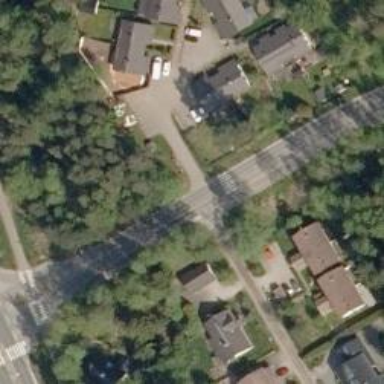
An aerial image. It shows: Uncontrolled road crossing.